Aerial crown-view tile of a tropical tree (Barro Colorado Island, Panama), acquired 20240813:
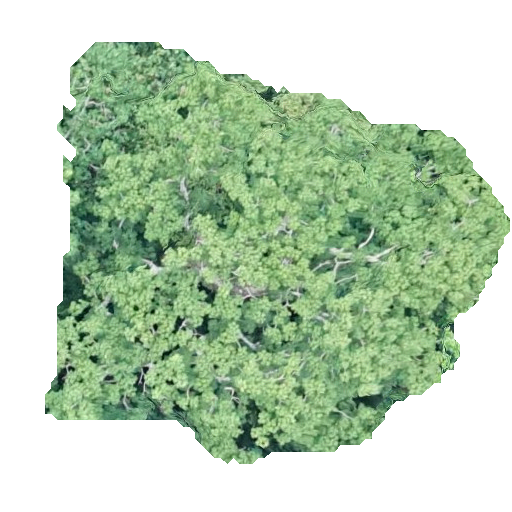
Species: Alseis blackiana
GBIF accepted scientific name: Alseis blackiana
Crown area: 211.455 m²